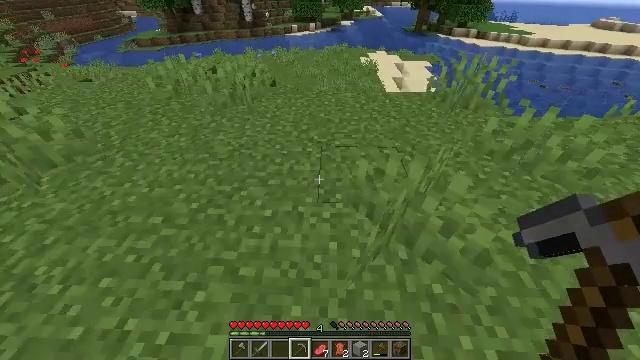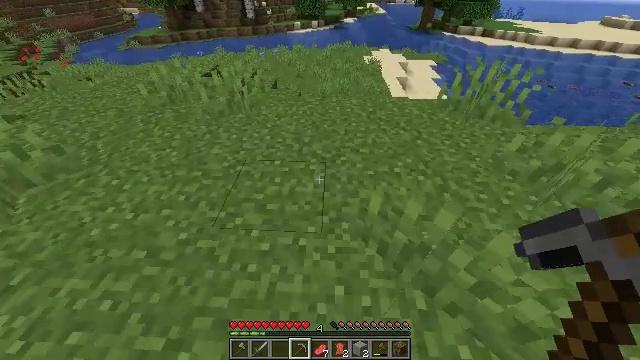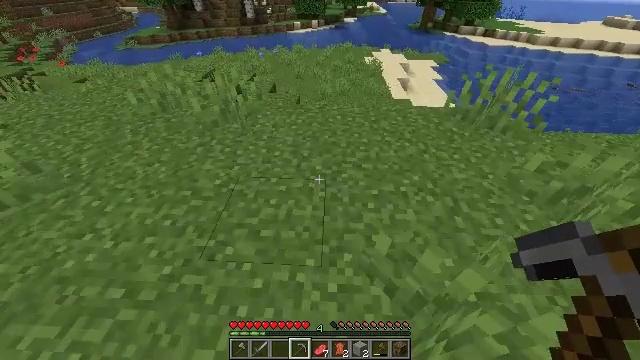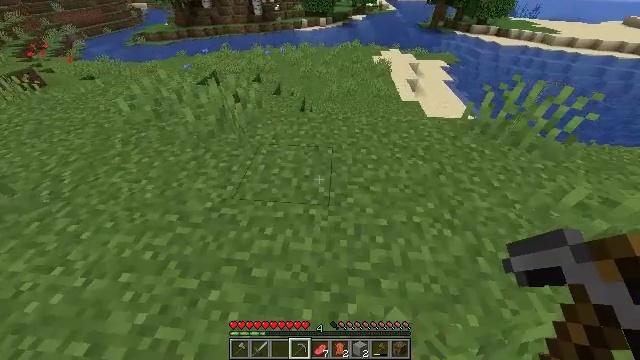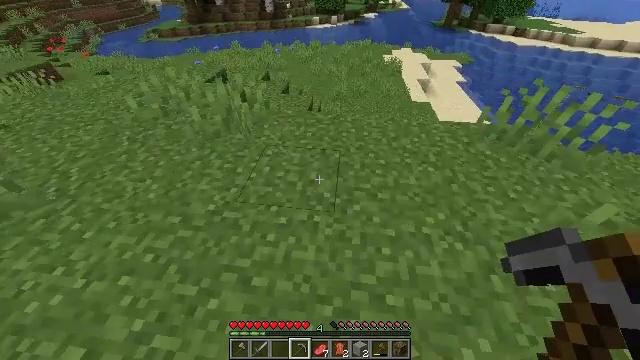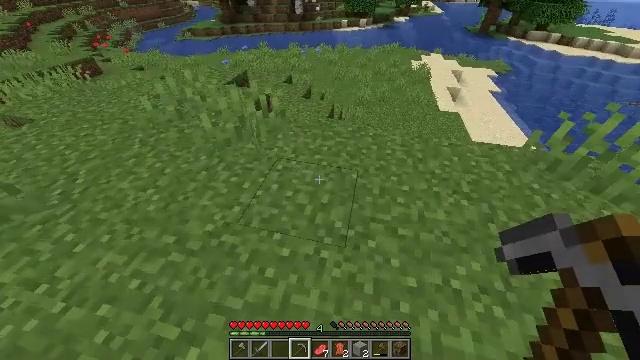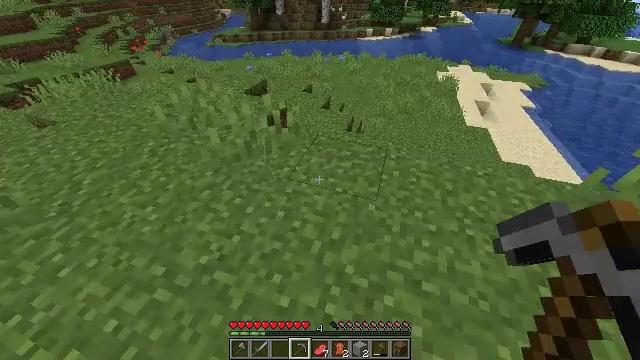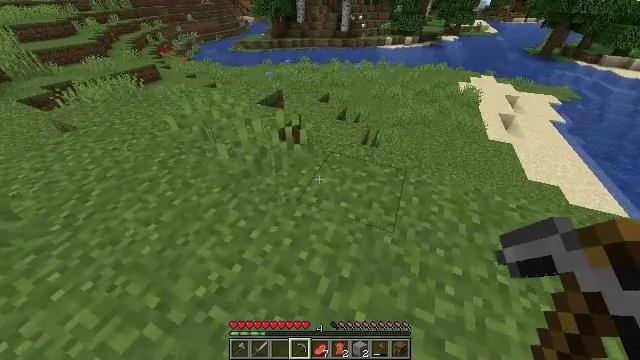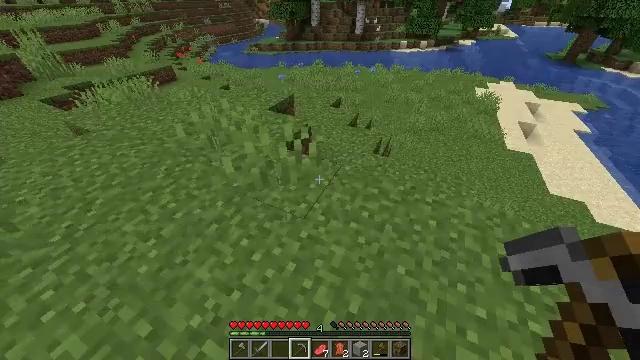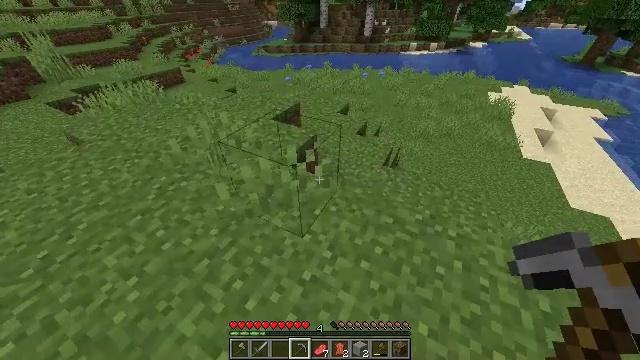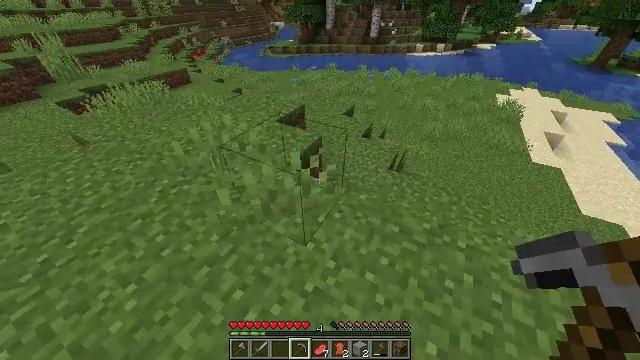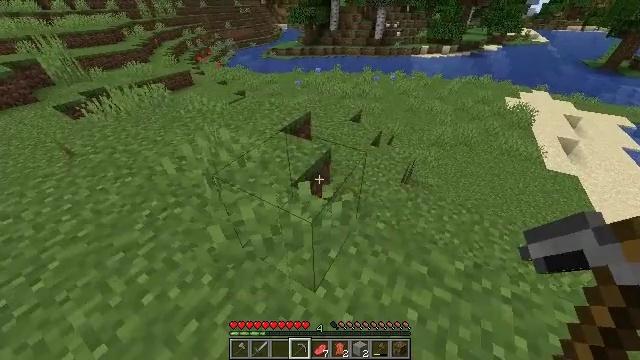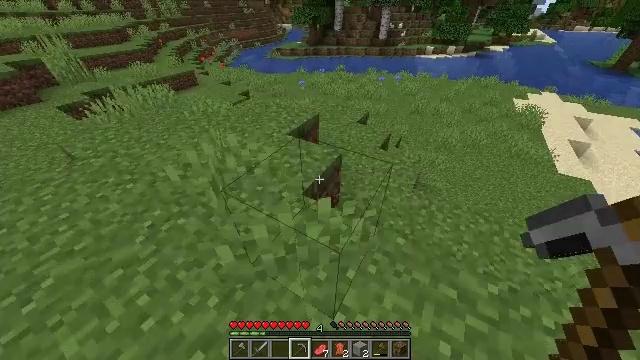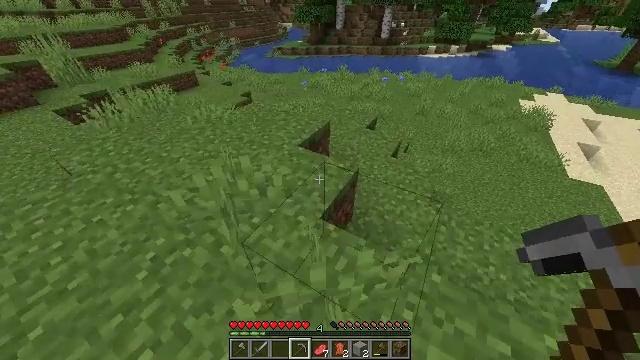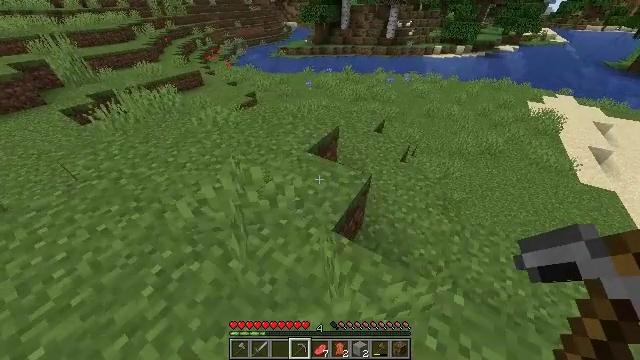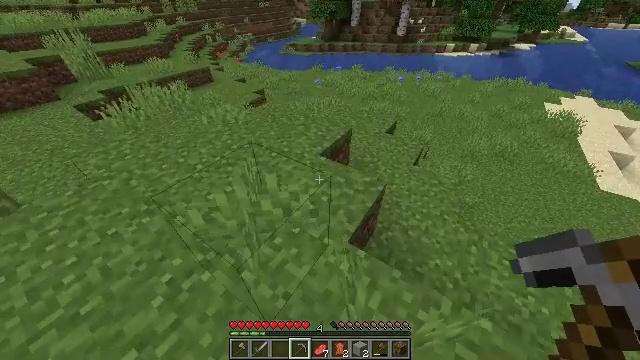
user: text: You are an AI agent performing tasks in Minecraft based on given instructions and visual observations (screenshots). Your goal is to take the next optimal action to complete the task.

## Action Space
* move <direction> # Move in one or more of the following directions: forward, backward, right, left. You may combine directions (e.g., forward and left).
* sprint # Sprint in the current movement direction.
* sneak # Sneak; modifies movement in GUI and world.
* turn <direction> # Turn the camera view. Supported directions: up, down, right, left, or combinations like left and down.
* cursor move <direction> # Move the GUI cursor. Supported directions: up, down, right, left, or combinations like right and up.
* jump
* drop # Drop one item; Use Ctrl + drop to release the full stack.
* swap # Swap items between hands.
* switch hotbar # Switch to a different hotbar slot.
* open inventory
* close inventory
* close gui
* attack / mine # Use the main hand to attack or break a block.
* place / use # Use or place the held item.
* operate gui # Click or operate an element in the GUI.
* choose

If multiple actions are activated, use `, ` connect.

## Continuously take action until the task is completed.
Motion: motion action
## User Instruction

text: Harvest tall grass for seeds.
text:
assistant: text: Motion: move forward, sprint
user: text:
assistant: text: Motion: move forward, sprint
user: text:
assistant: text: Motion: move forward, turn left
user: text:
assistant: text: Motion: move forward, turn left
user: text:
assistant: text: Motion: move forward, turn left
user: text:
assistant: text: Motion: move forward, turn left and up
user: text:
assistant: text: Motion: move forward, turn left and up
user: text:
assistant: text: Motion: move forward, turn left
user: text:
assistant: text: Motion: move forward, turn left
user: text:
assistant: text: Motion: move forward, turn left
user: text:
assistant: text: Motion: move forward and move left
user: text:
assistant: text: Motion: move forward and move left
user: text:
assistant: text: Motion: move forward and move left
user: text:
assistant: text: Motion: move forward and move left
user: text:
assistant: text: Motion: move forward and move left, turn left
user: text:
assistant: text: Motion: move forward and move left, turn left
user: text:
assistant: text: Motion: move forward and move left, turn left
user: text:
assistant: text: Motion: move forward and move left, turn left and up
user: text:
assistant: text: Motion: move forward and move left, turn left
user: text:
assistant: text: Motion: move forward and move left
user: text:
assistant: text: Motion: move forward and move left
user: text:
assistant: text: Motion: move forward
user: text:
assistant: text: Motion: move forward, turn left
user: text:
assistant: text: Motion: move forward, turn left
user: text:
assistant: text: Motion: move forward, turn left and up
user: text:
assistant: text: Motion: move forward, turn left and up
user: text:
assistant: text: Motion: move forward, turn left and up
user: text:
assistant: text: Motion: move forward, turn left and up
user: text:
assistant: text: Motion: move forward, turn left and up
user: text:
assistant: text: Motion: move forward, turn left and up